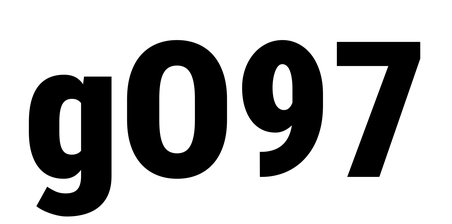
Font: Roboto_Condensed_Black